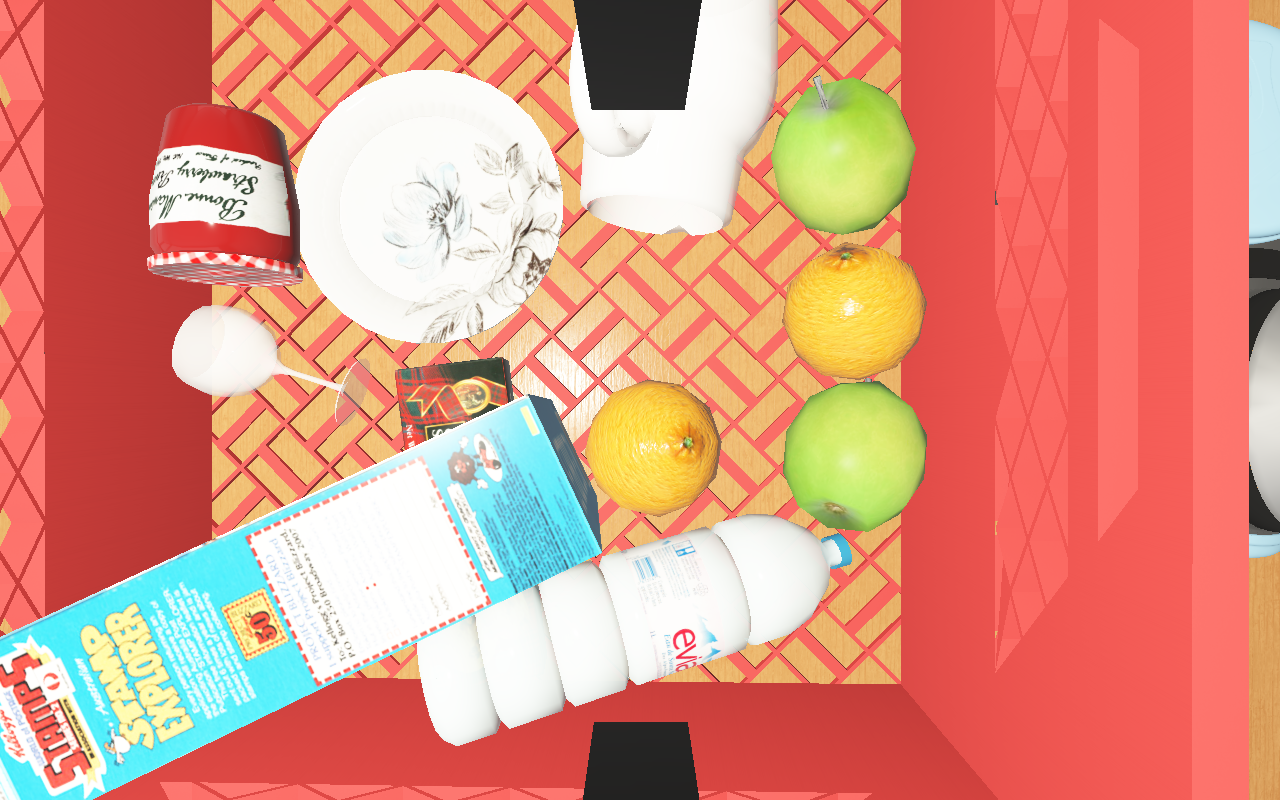
Objects in the scene:
carafe
water bottle
apple
apple
orange
orange
spoon
plate
cereal box
biscuit box